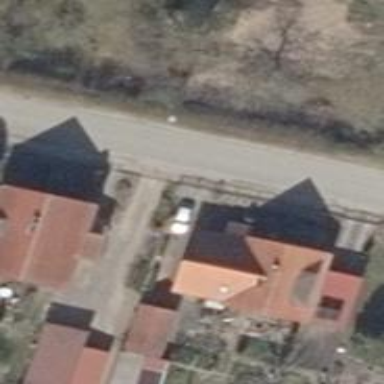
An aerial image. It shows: Driveway.